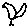
Label: bird